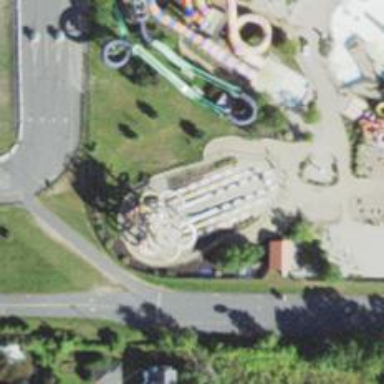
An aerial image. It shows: Water slide attraction.